Field crop: tomato
Growth stage: 2
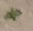
Species: solanum